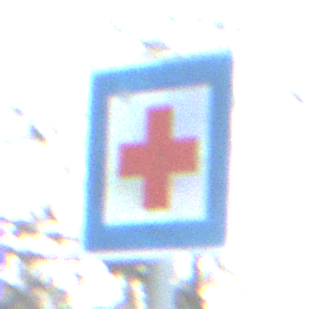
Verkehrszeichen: ErsteHilfe
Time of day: MorningAfternoon
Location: Outdoor (Nature)
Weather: Clear
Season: NotSpecified
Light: Natural